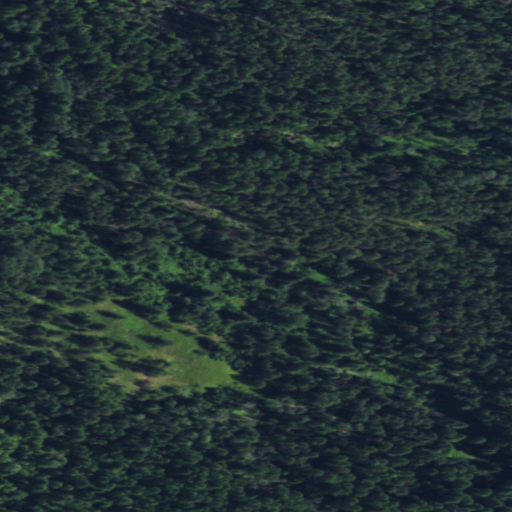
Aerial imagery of plain(s) in Washington named Scrabblers Flat containing evergreen forest and woody wetlands